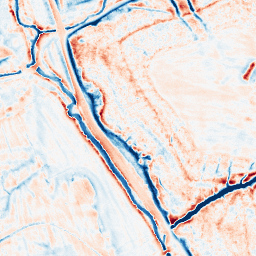
Category: edge_preserving
Decomposition family: guided
Decomposition parameters: radius: 4
eps: 0.01
Upsampling method: bicubic_3x
Upsampling parameters: scale: 3
Upsampling scale: 3